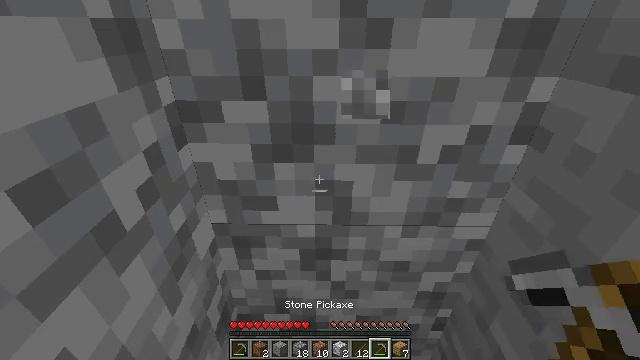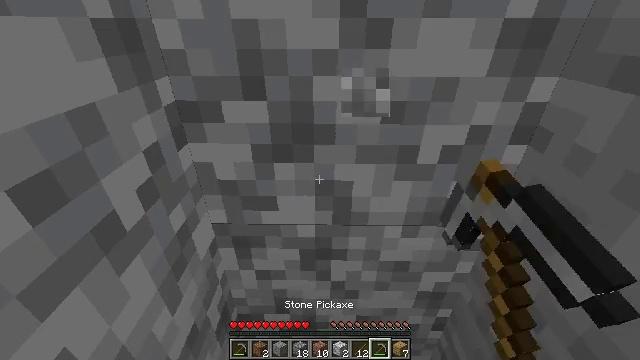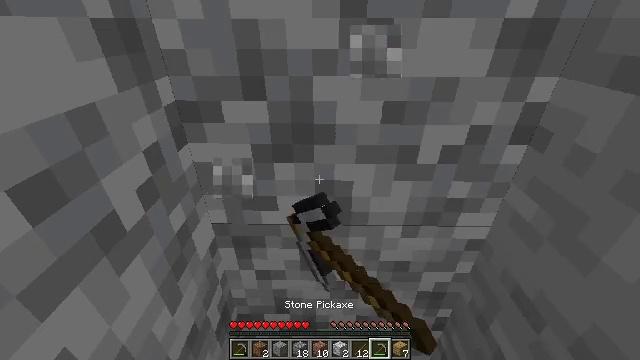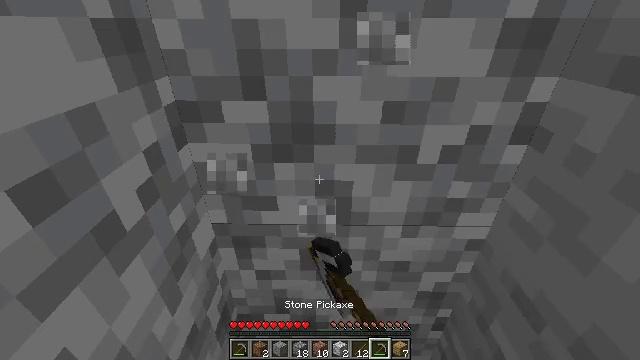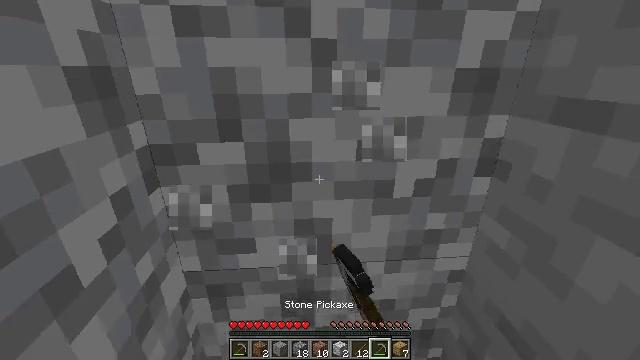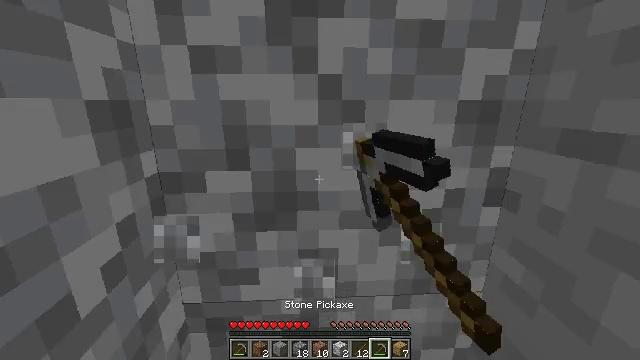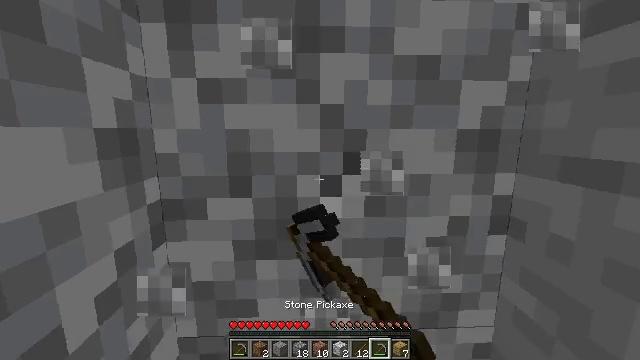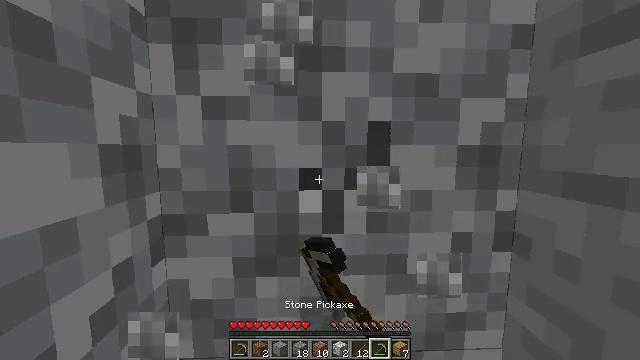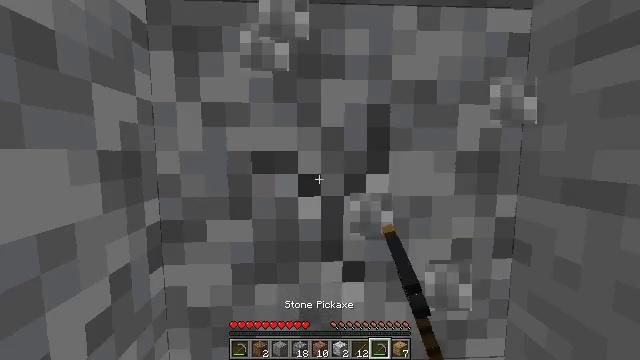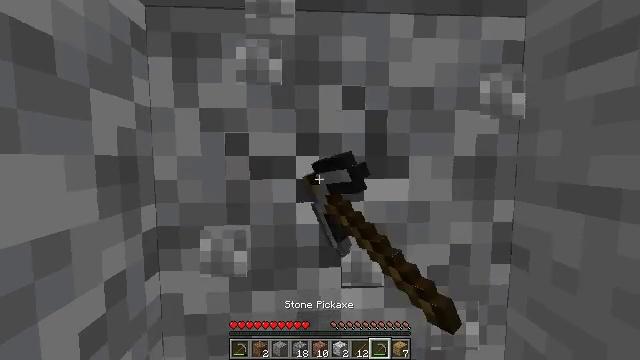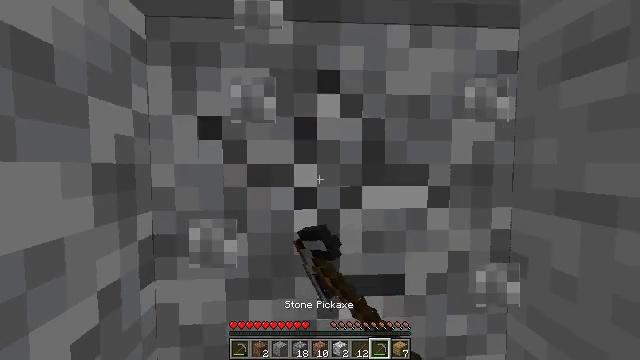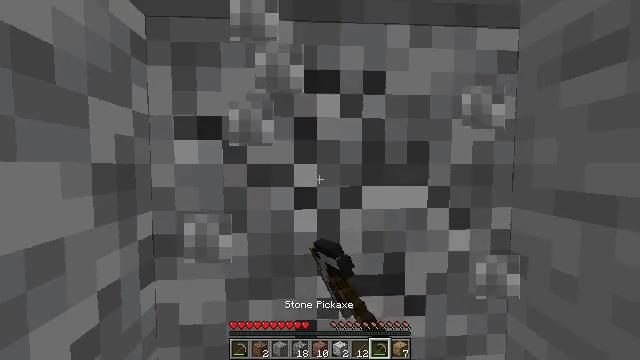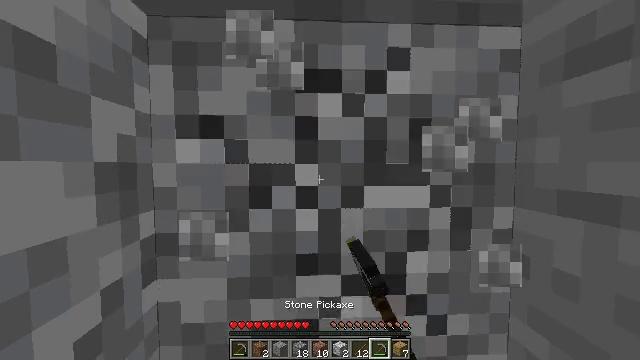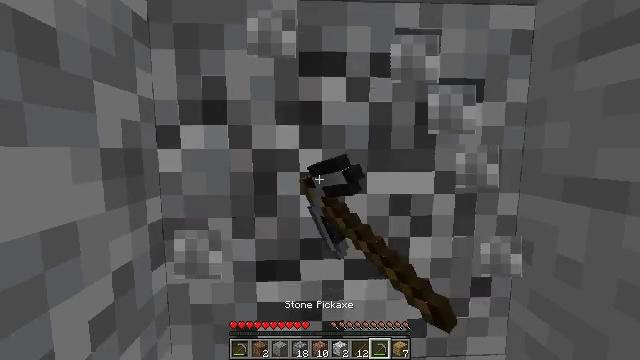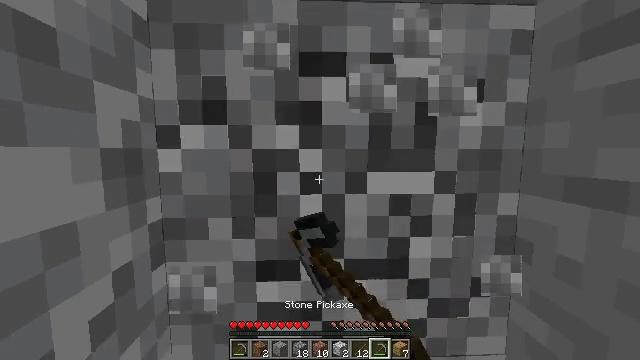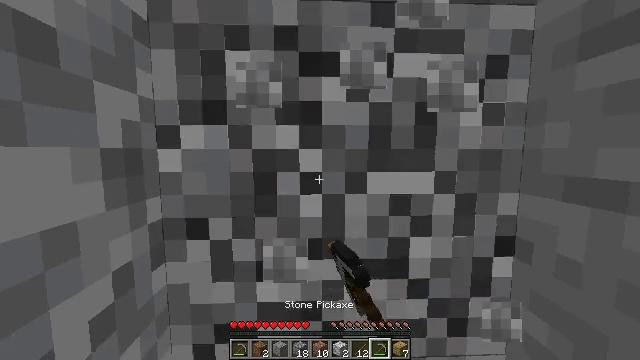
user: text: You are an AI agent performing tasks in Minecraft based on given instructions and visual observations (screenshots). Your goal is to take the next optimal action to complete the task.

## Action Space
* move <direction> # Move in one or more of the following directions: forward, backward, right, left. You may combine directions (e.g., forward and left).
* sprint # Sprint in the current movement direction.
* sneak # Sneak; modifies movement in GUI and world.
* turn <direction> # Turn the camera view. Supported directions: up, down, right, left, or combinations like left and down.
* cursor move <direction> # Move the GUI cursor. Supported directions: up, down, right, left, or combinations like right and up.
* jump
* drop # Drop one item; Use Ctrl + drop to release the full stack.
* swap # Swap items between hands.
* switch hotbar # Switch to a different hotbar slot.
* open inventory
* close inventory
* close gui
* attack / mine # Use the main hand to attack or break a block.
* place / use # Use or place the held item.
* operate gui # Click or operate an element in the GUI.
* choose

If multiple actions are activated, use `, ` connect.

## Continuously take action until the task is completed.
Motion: motion action
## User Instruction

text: Excavate some diorite.
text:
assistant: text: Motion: attack / mine
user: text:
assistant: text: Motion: attack / mine
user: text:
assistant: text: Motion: attack / mine
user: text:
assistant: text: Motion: turn right and up, attack / mine
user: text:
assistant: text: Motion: turn left and up, attack / mine
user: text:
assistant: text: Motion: turn up, attack / mine
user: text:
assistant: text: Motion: turn up, attack / mine
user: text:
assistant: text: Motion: turn up, attack / mine
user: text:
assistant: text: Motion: turn up, attack / mine
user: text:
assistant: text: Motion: turn up, attack / mine
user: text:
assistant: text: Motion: attack / mine
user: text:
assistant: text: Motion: attack / mine
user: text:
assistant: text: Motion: turn down, attack / mine
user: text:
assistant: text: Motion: attack / mine
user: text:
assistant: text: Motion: attack / mine
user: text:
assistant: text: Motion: attack / mine
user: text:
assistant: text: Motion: attack / mine
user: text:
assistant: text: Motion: attack / mine
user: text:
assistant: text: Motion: attack / mine
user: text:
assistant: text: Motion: attack / mine
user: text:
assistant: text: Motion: turn left and up, attack / mine
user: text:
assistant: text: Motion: attack / mine
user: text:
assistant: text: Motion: attack / mine
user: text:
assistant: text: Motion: attack / mine
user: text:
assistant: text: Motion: attack / mine
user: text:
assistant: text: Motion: attack / mine
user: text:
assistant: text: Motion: attack / mine
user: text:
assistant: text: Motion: attack / mine
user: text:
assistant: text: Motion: attack / mine
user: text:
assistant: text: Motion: attack / mine